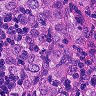
Metastatic tissue present: yes